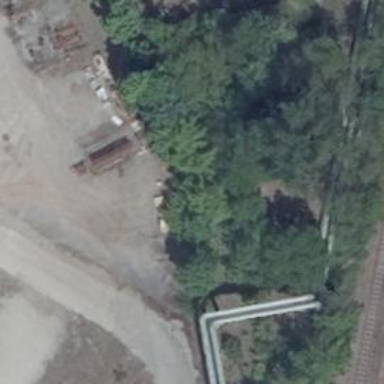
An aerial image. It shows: Railway switch.